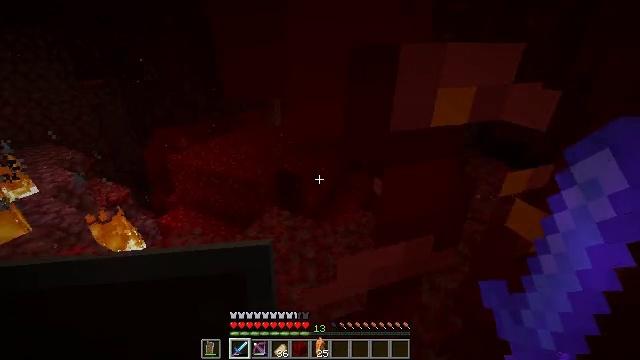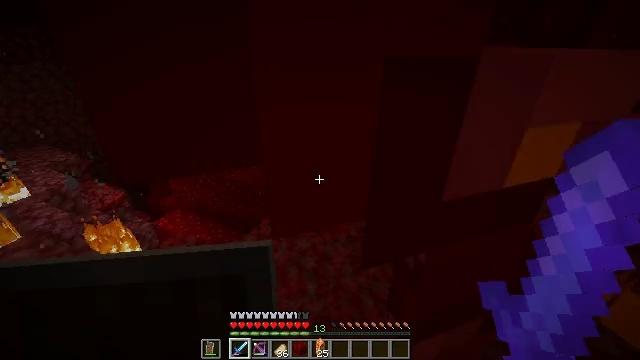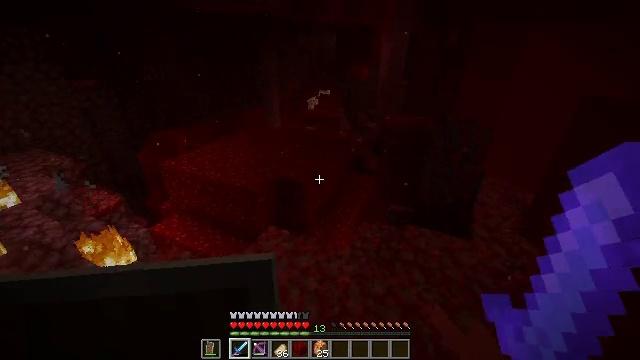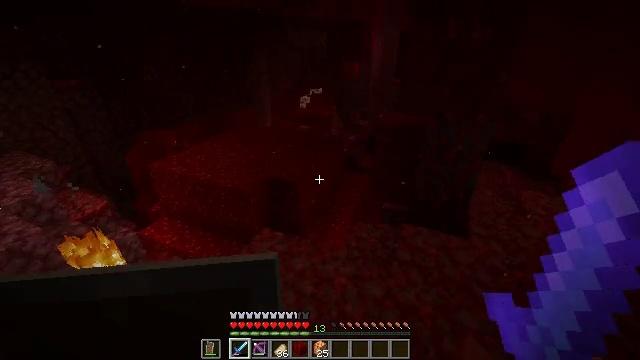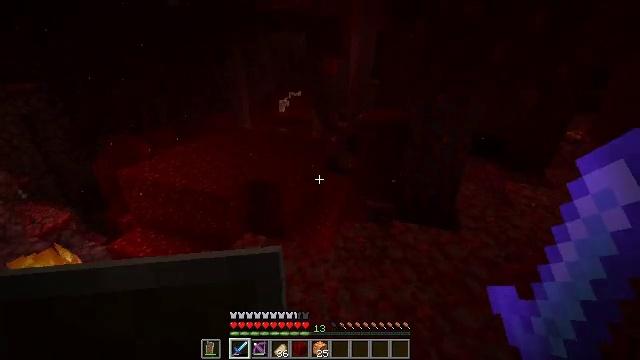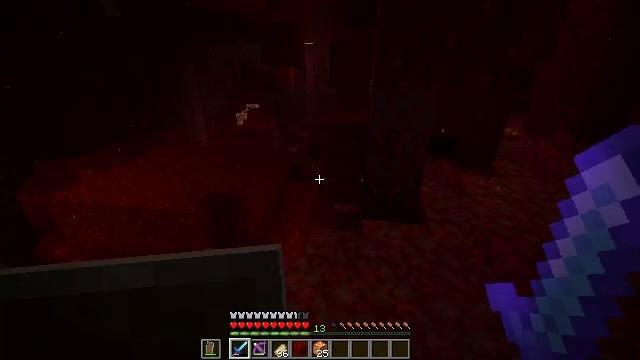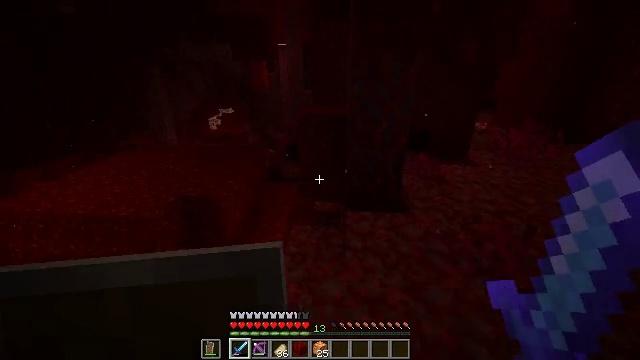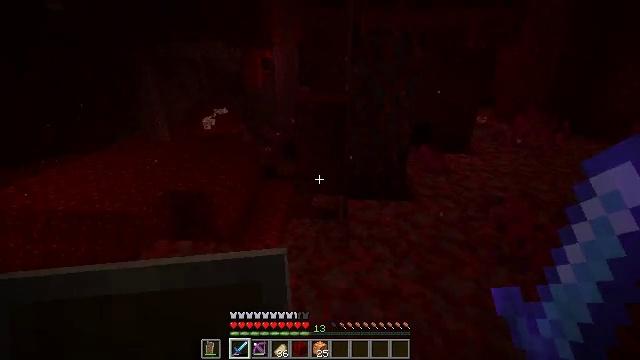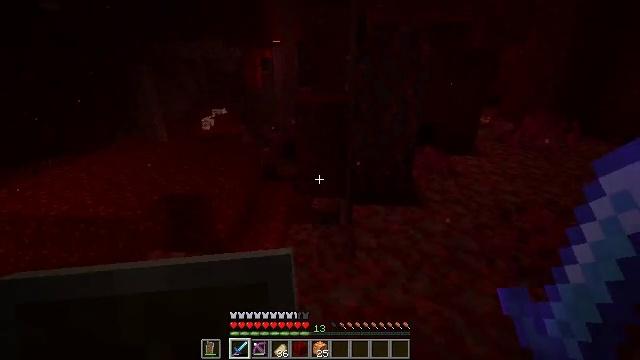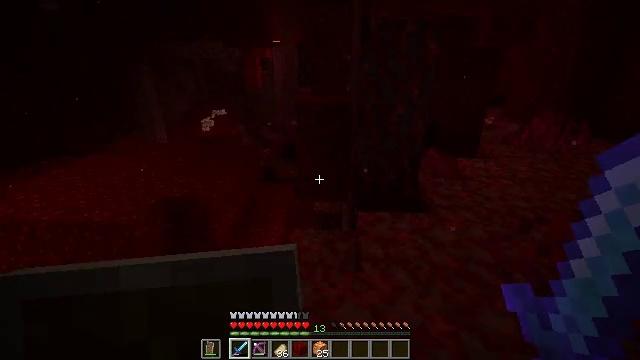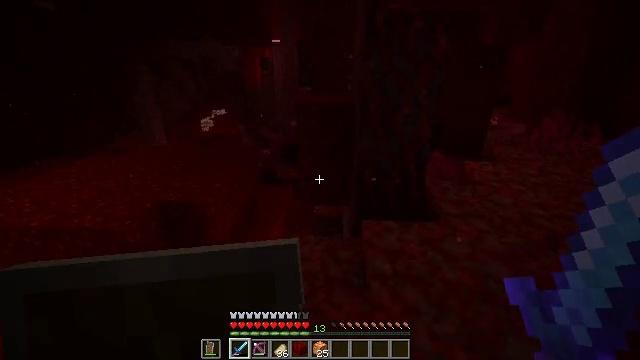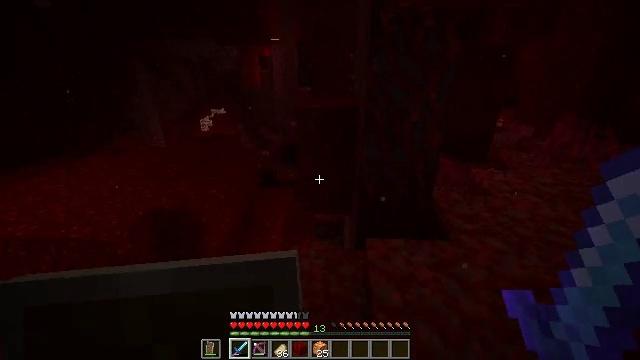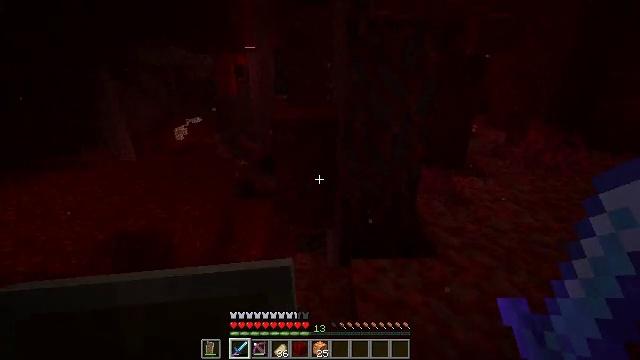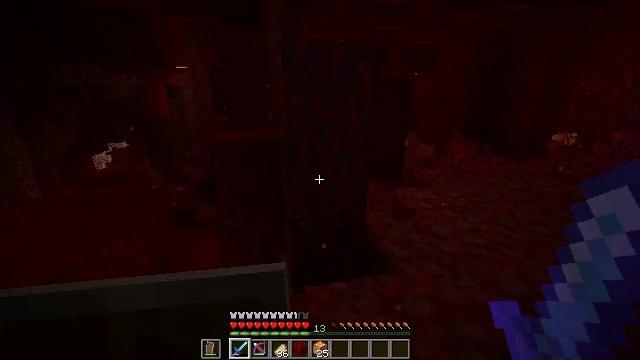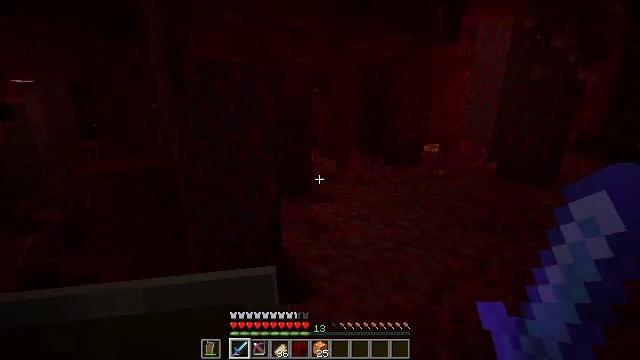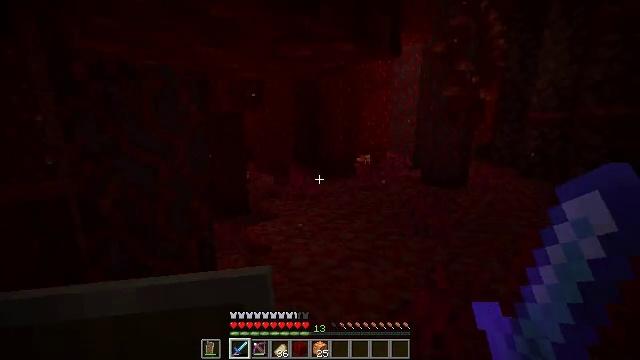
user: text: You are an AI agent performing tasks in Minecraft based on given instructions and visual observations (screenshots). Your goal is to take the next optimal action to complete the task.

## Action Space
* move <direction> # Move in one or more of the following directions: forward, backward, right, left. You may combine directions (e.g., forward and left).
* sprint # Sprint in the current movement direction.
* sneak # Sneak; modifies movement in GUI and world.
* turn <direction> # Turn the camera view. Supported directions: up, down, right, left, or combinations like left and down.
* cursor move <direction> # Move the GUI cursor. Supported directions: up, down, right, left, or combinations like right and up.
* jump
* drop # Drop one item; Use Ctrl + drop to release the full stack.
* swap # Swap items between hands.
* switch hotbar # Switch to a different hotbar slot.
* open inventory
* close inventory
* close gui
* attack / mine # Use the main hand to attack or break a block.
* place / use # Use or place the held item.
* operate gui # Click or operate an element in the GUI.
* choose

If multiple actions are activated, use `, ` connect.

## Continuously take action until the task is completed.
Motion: motion action
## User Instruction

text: Mine the shroomlight block.
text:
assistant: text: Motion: move forward
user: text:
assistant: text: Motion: move forward
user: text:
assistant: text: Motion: move forward, turn right
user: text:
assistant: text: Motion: move forward, turn right
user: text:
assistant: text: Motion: move forward, turn right and up
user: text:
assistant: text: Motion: move forward, turn right
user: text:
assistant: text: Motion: move forward, turn right
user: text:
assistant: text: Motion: move forward
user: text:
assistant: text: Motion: move forward
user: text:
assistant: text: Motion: move forward
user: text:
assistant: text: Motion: move forward
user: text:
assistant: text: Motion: move forward, turn right and up
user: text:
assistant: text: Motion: move forward, turn right and up
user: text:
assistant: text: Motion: move forward, turn right and up
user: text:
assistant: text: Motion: move forward and move right, turn right and up
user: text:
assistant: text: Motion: move forward and move right
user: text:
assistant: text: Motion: move forward and move right
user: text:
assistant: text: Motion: move forward and move right, turn right and up
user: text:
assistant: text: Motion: turn right and up
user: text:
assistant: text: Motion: turn up
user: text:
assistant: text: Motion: move forward, turn up
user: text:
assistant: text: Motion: move forward
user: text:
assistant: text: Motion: move forward
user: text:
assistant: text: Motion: turn right
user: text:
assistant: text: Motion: move forward, turn right
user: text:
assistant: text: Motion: move forward, turn right
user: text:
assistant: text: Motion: move forward, turn right and up
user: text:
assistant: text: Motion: move forward
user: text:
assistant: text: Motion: move forward
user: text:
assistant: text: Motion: move forward